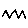
Label: zigzag